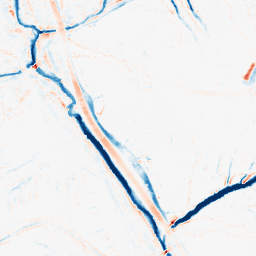
Category: morphological
Decomposition family: tophat_combined
Decomposition parameters: size: 5
Upsampling method: bilinear
Upsampling parameters: scale: 8
Upsampling scale: 8